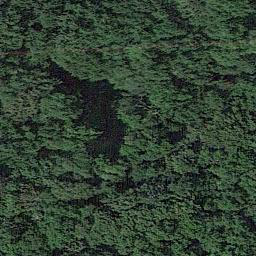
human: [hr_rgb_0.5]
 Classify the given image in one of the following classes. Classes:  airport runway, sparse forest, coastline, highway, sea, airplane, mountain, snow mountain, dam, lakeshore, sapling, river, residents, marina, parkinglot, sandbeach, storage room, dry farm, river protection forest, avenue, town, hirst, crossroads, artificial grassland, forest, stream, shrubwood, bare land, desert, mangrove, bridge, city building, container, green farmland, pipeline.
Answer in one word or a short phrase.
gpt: forest